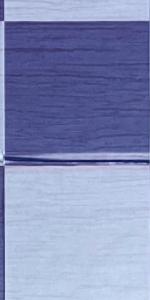
Label: Empty